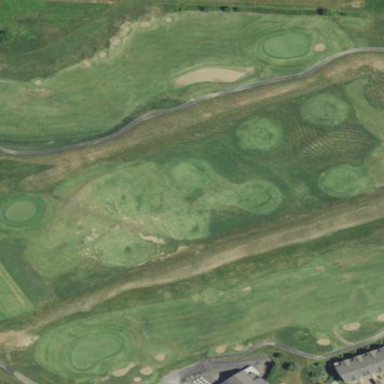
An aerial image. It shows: Grassy area designated as driving range for golf.